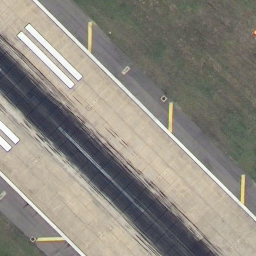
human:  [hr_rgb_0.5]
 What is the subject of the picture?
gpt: runway